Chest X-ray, PA view. Patient: 85 years old, sex F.
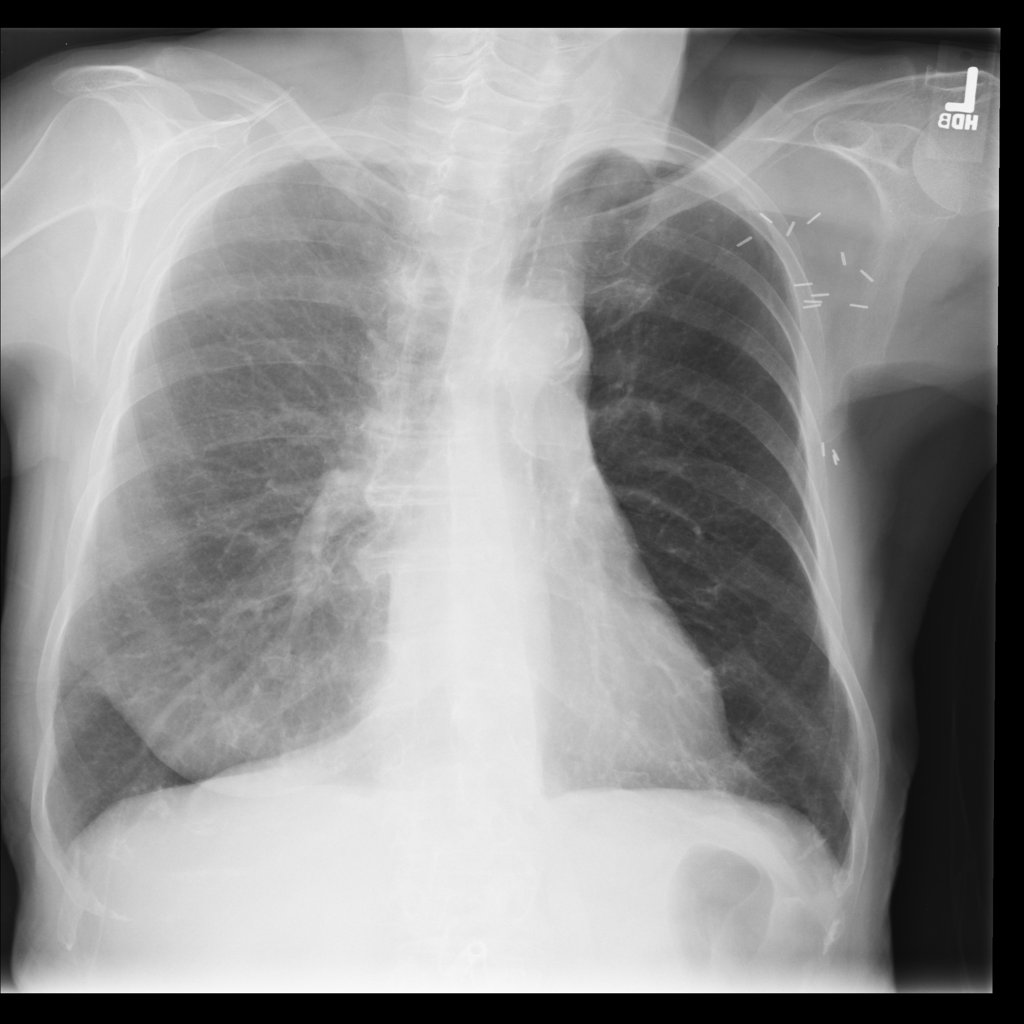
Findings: Effusion